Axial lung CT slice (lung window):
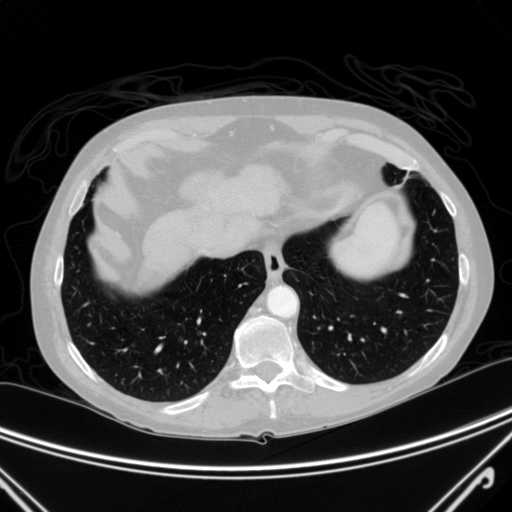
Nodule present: no